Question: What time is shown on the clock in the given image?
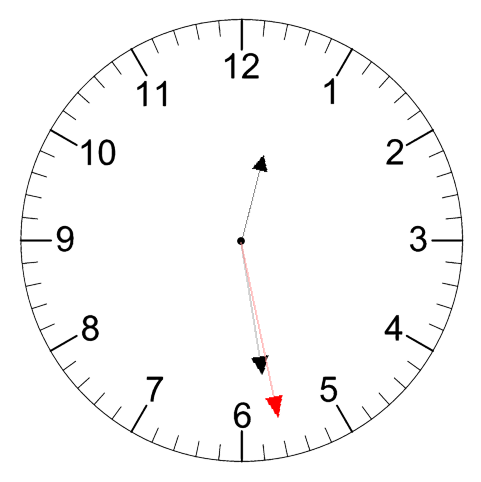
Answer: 12:28:28